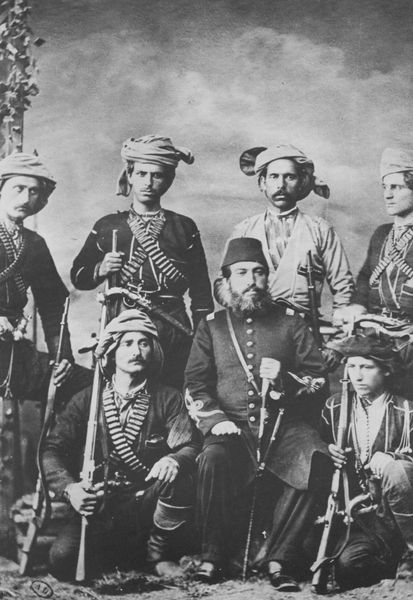
Titel: Tscherkessen
Künstler: Russischer Photograph
Standort: Paris
Institution: Musée des Arts Décoratifs
Schlagwörter: gruppe, weiß, wolken, menschen, grau, hut, männer, schwarz, bart, bärte, kappe, blicke, soldaten, schnurbart, knöpfe, foto, orient, seil, schwarz weiss, uniform, waffen, jacken, waffe, gruppenbild, jäger, gewehr, general, sieben, gewehre, turban, turbane, präsentieren, fez, inder, bewaffnung, geweht, munitionsgürtel, patronen, patronengurt, patronengurte, schnurbärte